Interaction volume radius: 5 \u00c5
Interaction volume height: 30 \u00c5
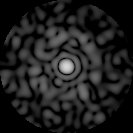
Disorder parameter: 0.8035